Question: Any body please help me how to do remove menu option when right clicking on DevExpress Xtra Grid Control Column header

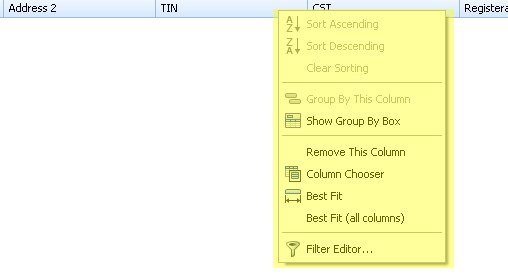
Answer: You can disable it with the following property:
'''
GridOptionsMenu.EnableColumnMenu
'''
Which is on the Gridview.